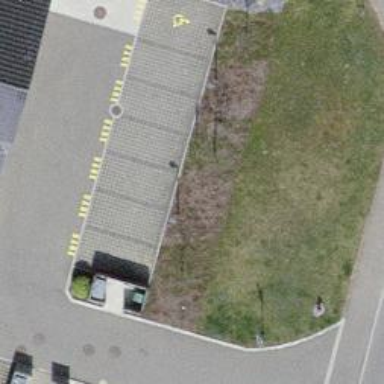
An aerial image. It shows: Charging station.